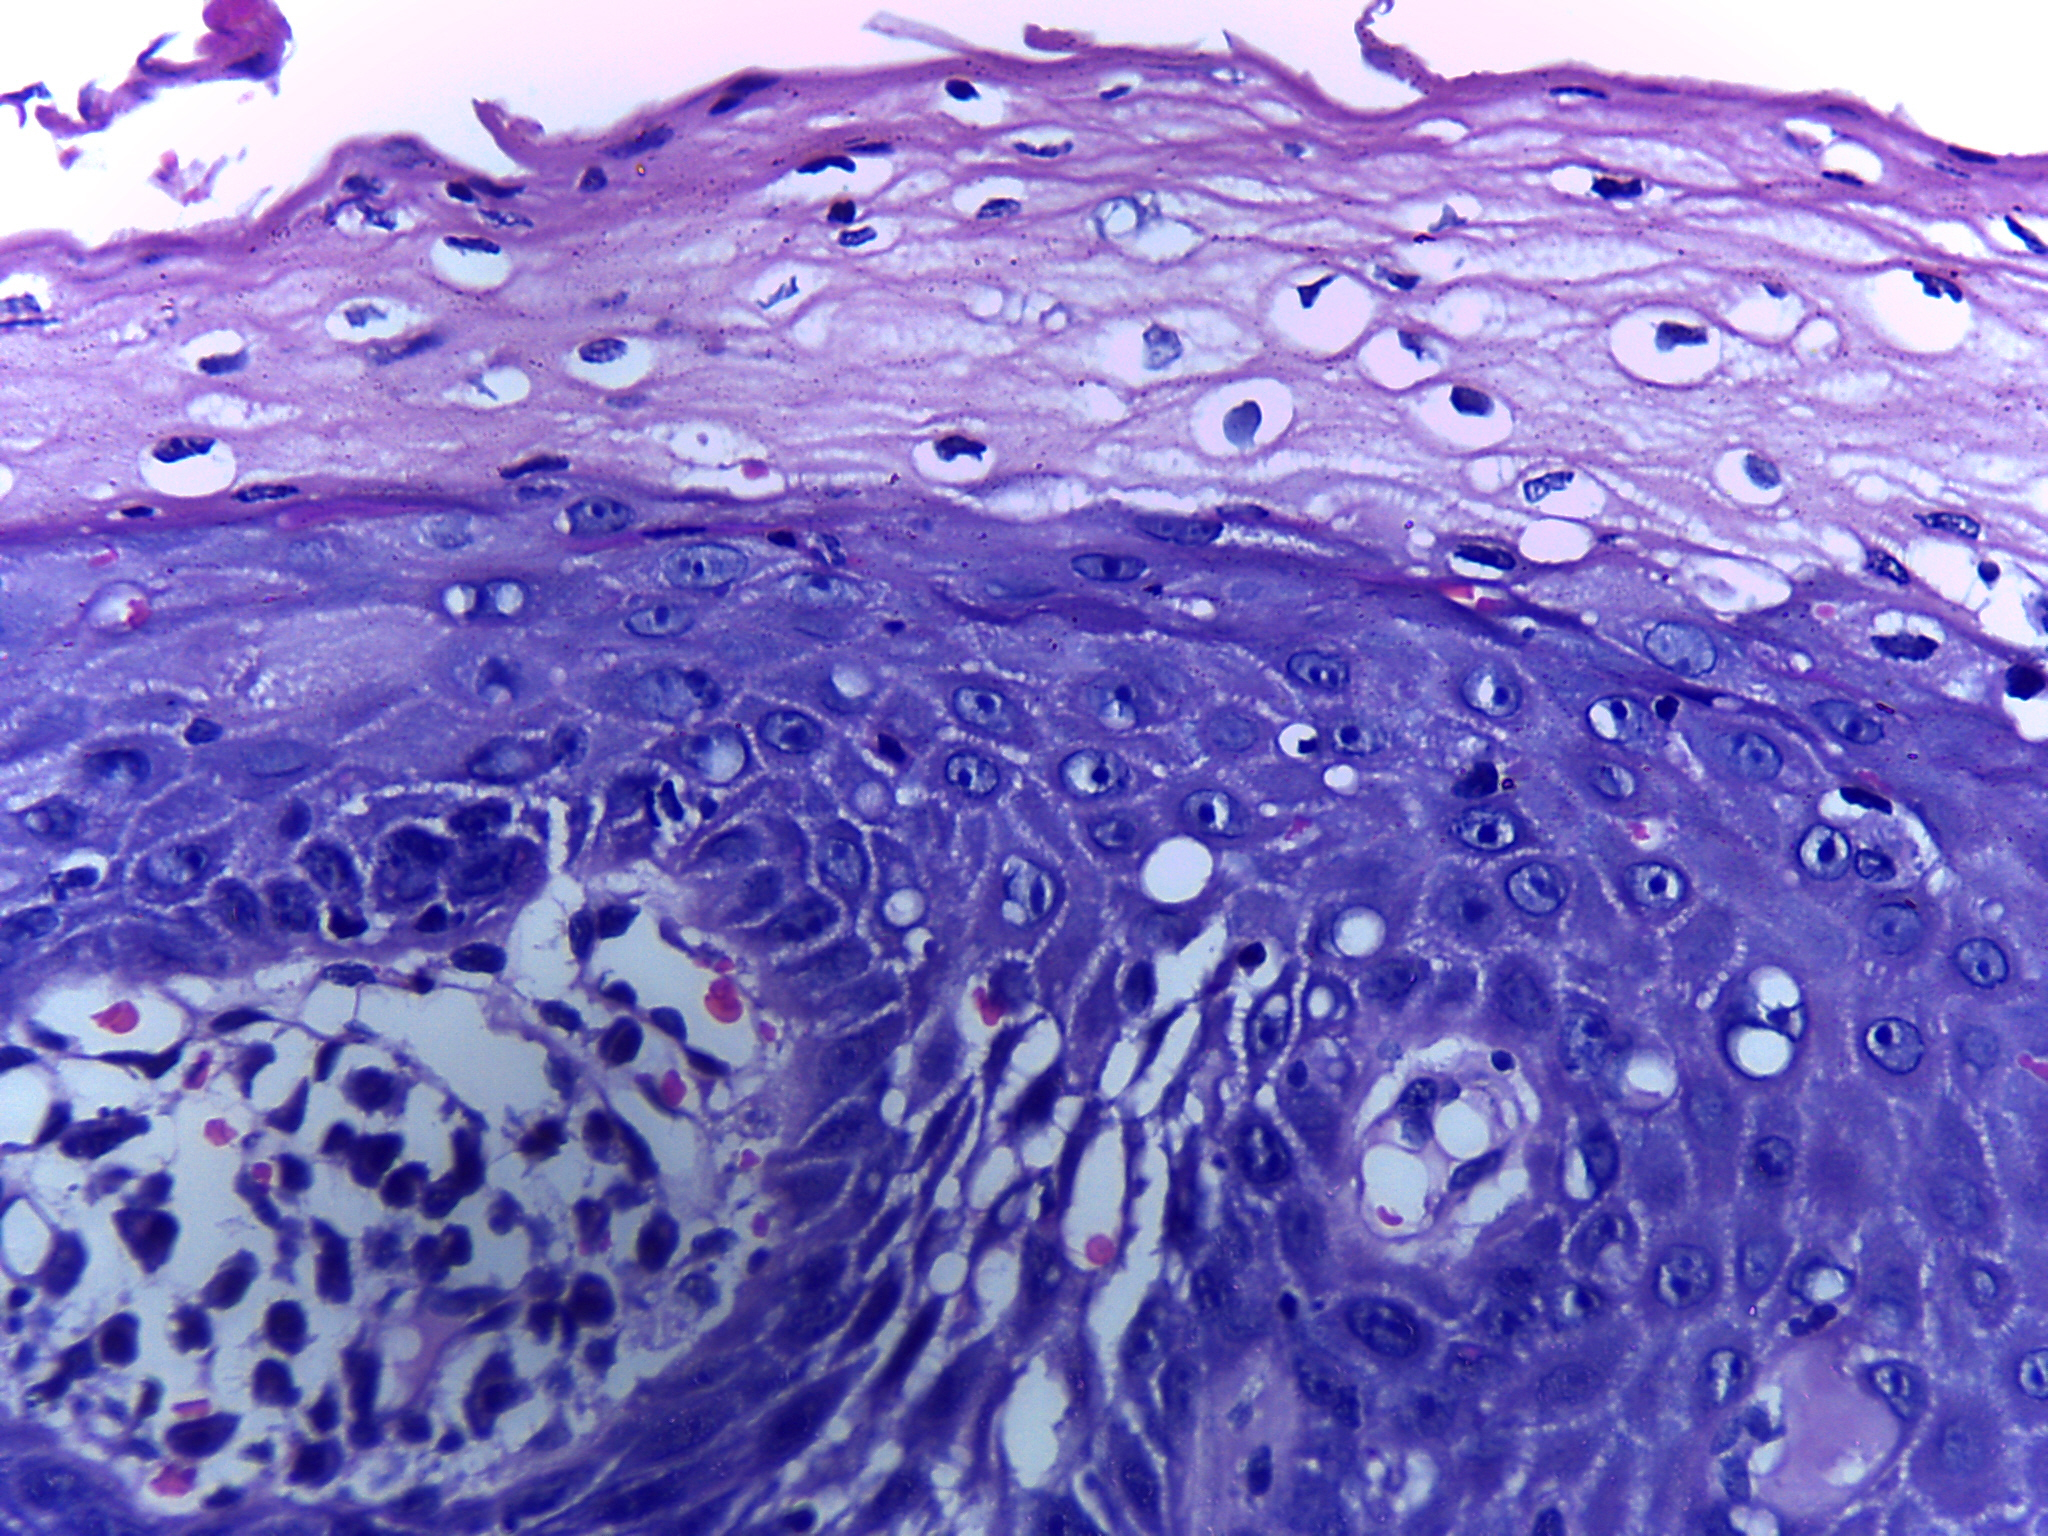
Diagnosis: OSCC